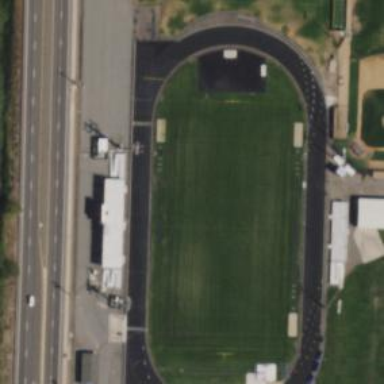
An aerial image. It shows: American football pitch.